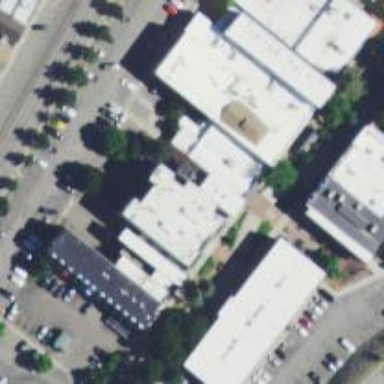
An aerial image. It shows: Healthcare clinic is depicted in the image.